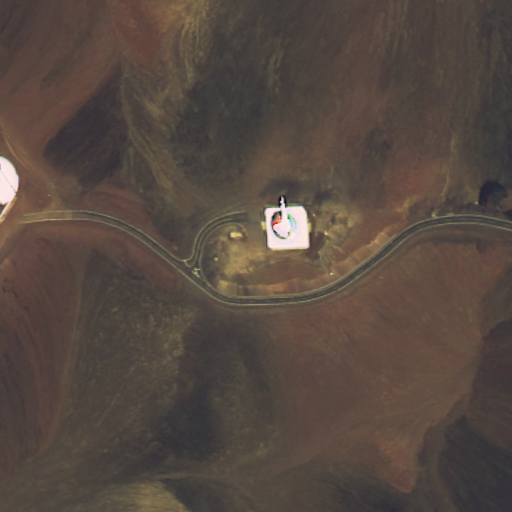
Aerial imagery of mountain in Hawaii named Pu‘uhau‘oki containing only unknown